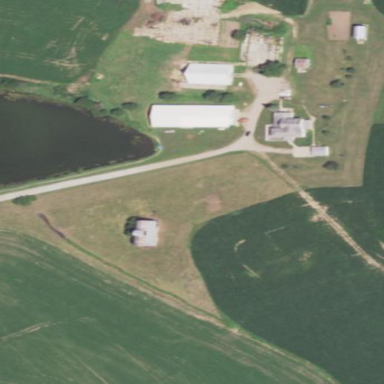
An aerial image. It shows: Farmyard area.